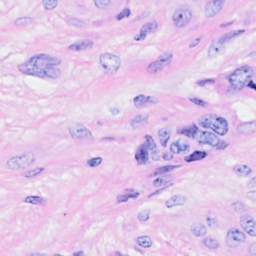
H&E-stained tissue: Breast